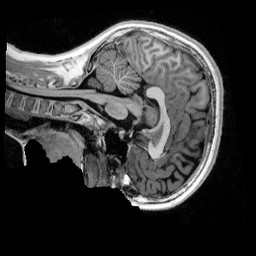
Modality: UNIT1_denoised
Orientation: sagittal
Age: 10
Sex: female
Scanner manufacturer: siemens
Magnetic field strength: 3 T
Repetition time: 4 s
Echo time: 0.00303 s